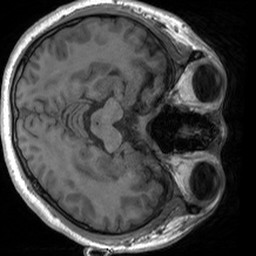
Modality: T1w
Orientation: axial
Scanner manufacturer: siemens
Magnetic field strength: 3 T
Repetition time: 1.54 s
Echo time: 0.00234 s